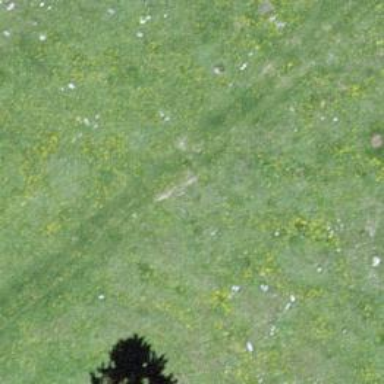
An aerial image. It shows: Grass track with grade 5 tracktype.